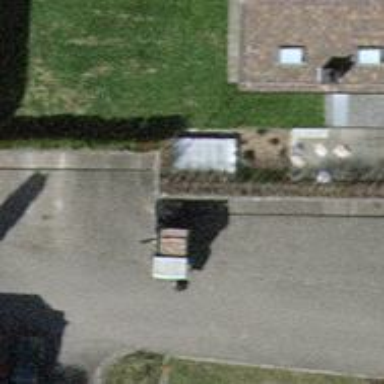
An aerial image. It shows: Asphalt parking area with garage boxes.